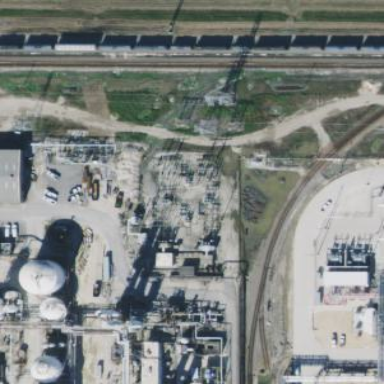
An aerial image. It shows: Outdoor industrial power substation.